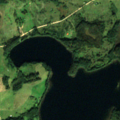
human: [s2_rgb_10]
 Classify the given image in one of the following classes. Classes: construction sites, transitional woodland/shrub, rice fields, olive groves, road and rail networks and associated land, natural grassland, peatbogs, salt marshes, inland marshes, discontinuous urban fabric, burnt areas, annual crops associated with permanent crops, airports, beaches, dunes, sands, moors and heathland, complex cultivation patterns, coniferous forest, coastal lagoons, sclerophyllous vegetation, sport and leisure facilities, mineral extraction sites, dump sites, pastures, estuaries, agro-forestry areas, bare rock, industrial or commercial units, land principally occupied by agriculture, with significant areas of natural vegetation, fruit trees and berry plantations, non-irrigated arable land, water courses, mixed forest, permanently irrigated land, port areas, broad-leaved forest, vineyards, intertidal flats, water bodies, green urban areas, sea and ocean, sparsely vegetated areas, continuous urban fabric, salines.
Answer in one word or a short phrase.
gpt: non-irrigated arable land, pastures, complex cultivation patterns, land principally occupied by agriculture, with significant areas of natural vegetation, mixed forest, transitional woodland/shrub, water bodies